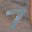
Label: 7